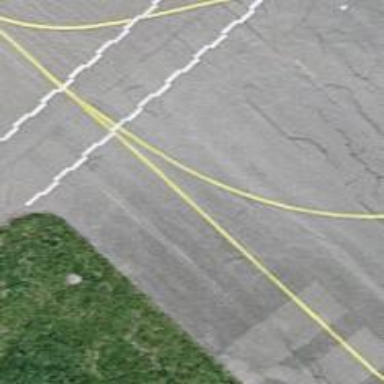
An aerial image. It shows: View of taxiway at the airport.